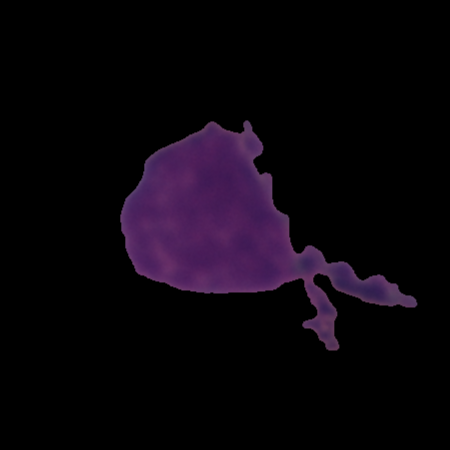
Label: healthy